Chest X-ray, AP view. Patient: 15 years old, sex M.
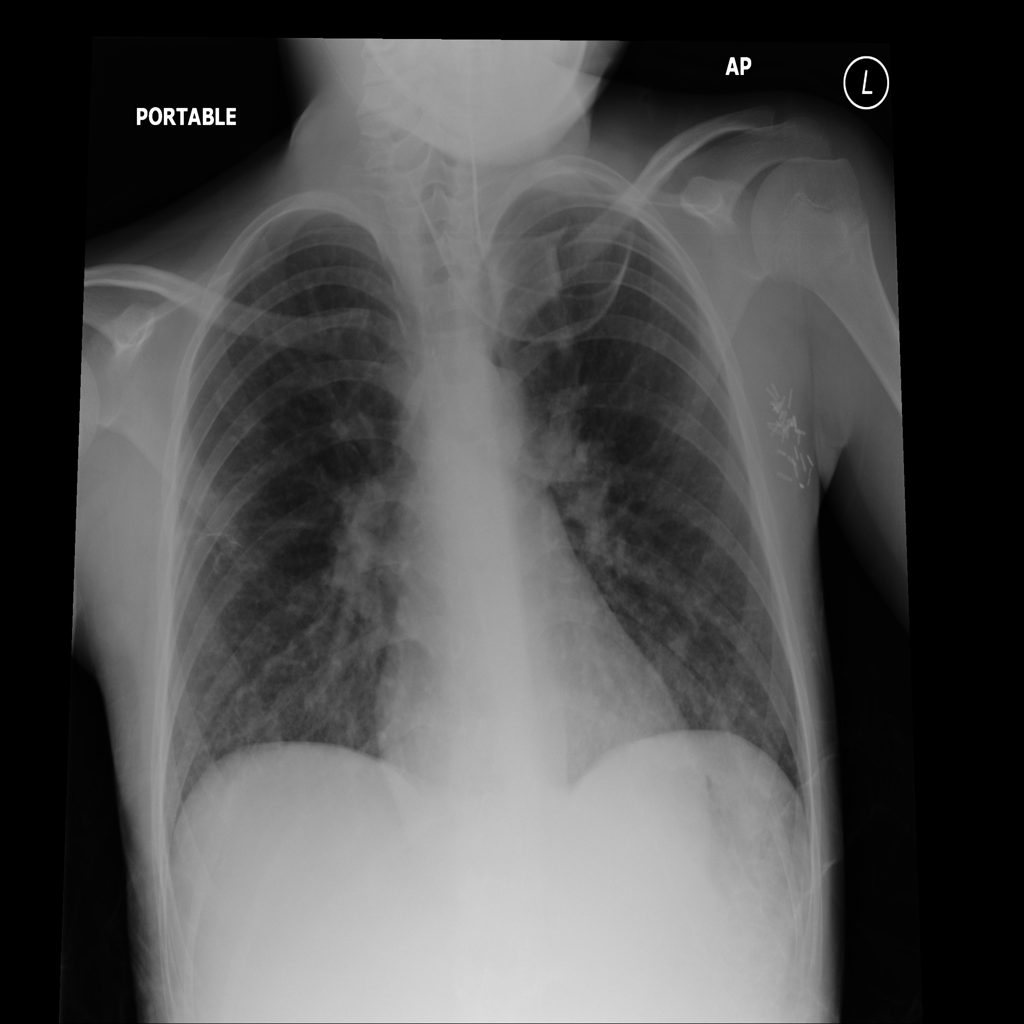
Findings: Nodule